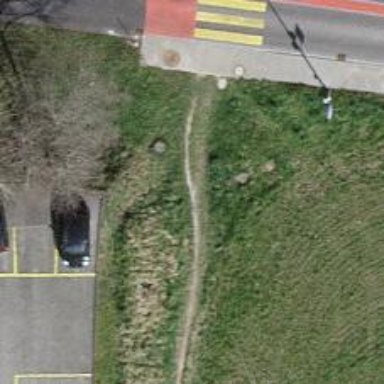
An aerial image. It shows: Dirt path.